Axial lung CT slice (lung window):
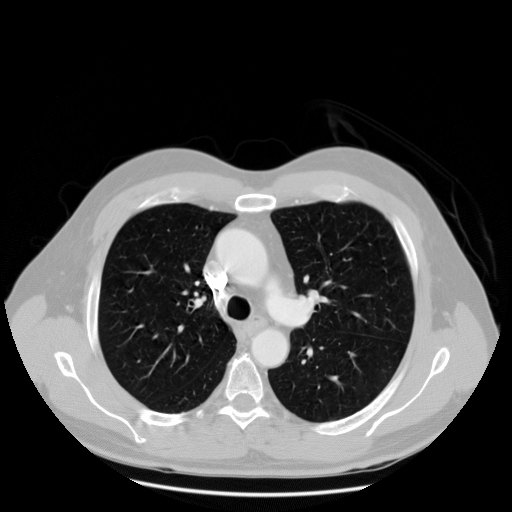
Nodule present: no